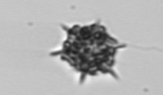
Label: Dictyocha